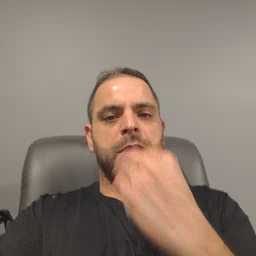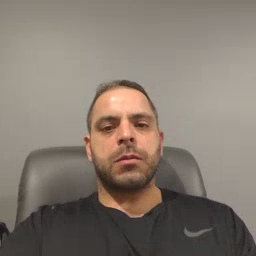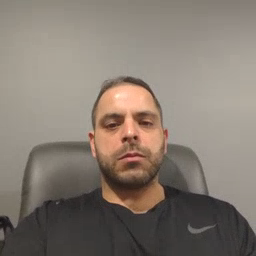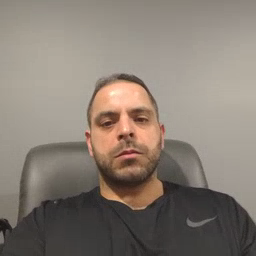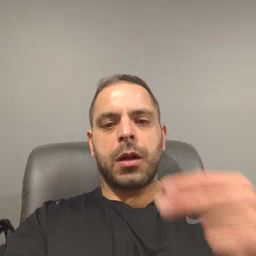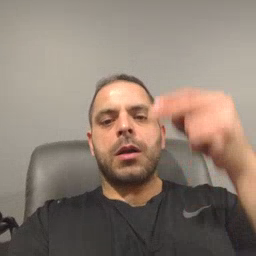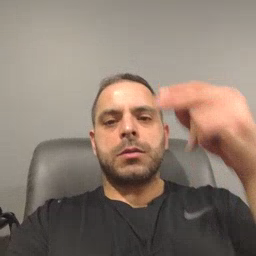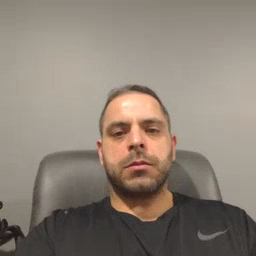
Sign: high